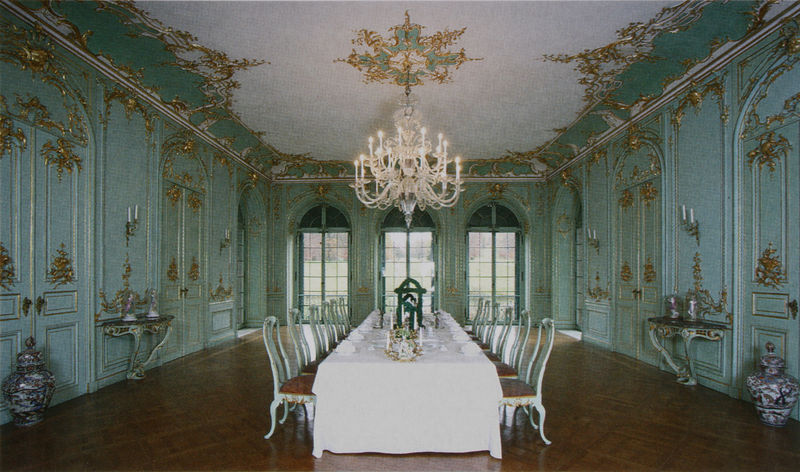
Titel: Speisesaal
Künstler: François de (d. Ä.) Cuvilliés
Standort: Calden
Institution: Schloss Wilhelmsthal
Schlagwörter: blau, schatten, weiß, grün, braun, elegant, fenster, holz, licht, raum, schmuck, stuhl, stuhllehnen, stühle, tisch, türkis, zimmer, rot, schloss, ornament, wand, barock, lang, teller, innenraum, spiegel, tischdecke, weite, boden, gold, interieur, sessel, adel, decke, innen, rokoko, rosa, vase, sitze, türen, parkett, saal, essen, tafel, polster, salon, holzboden, symmetrie, dekor, ornamente, verzierung, esszimmer, kerzen, kronleuchter, leuchter, lüster, stuck, vasen, stil, foto, fotografie, photographie, geschirr, service, reihe, festlich, photo, verziert, tassen, gedeckt, kerzenhalter, schnörkel, bankett, farbfoto, zentral, reichtum, königlich, konsolen, konsole, prunk, beistelltisch, tischlein, vergoldung, ordentlich, spätbarock, essraum, bogenfenster, fires, rocaille, pallais, luster, sitzgelegenheiten, mittig, gedeckter tisch, speisezimmer, speisesaal, feierlich, stuckierung, wandleuchter, gaold, gedecke, esssaal, türkus, speisessal, grüneszimmer, wantäfelung